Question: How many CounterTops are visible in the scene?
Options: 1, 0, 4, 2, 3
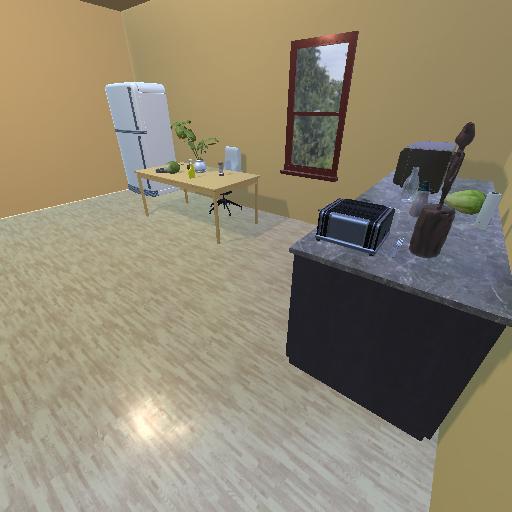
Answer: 1